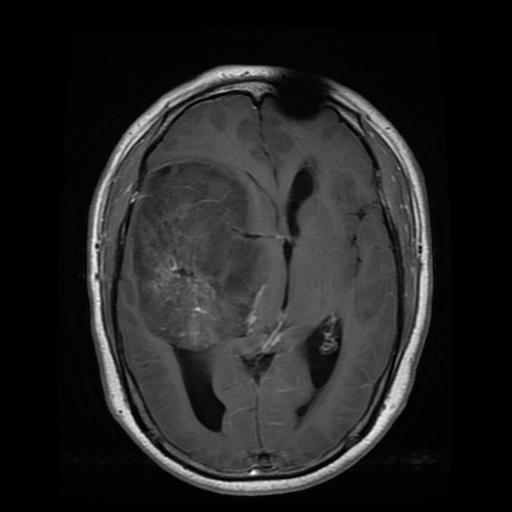
Label: glioma